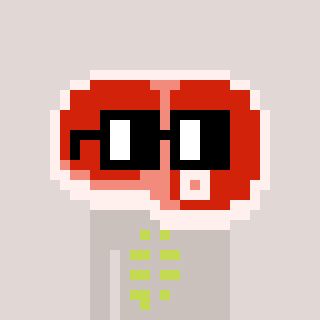
a pixel art character with square black glasses, a steak-shaped head and a foggrey-colored body on a warm background